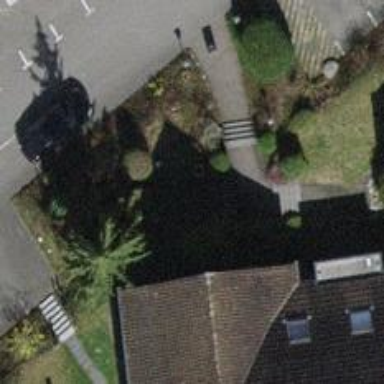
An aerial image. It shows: Road with steps.